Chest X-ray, AP view. Patient: 61 years old, sex M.
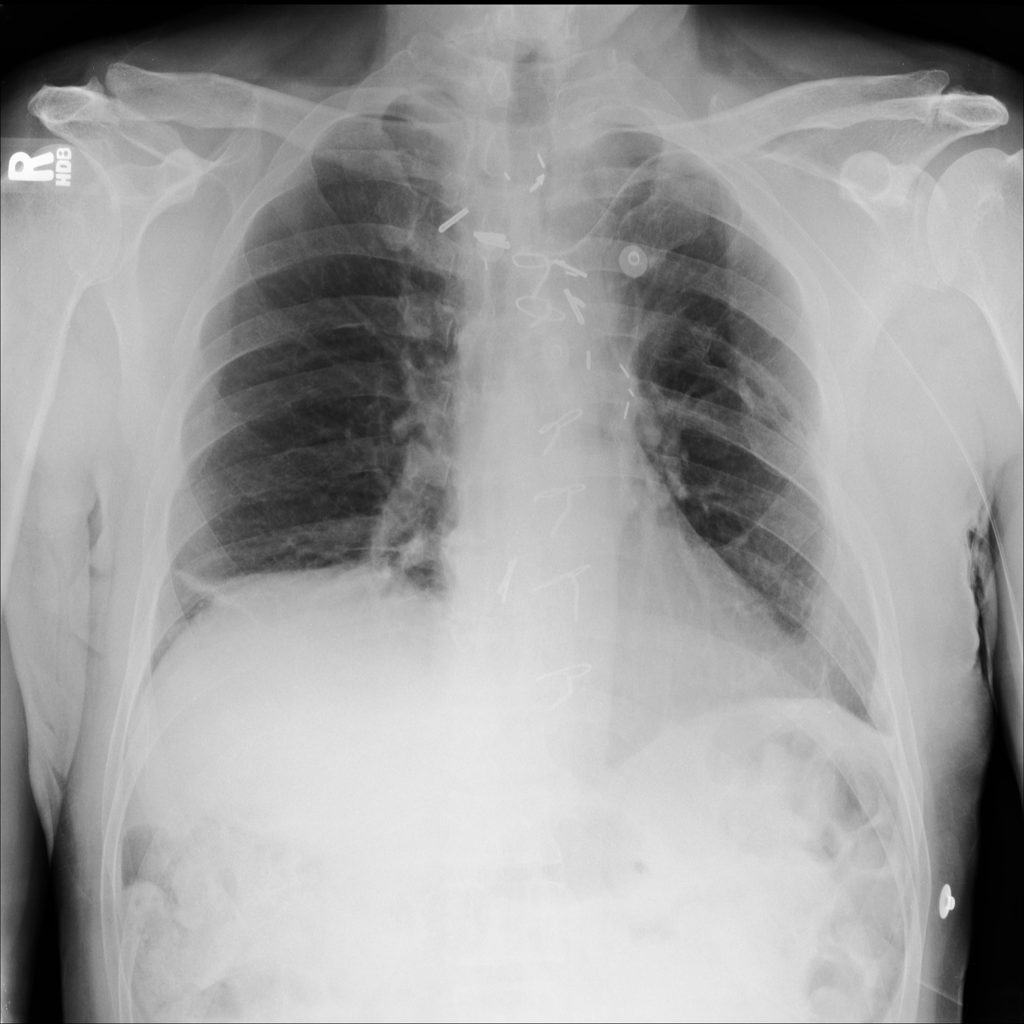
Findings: Atelectasis